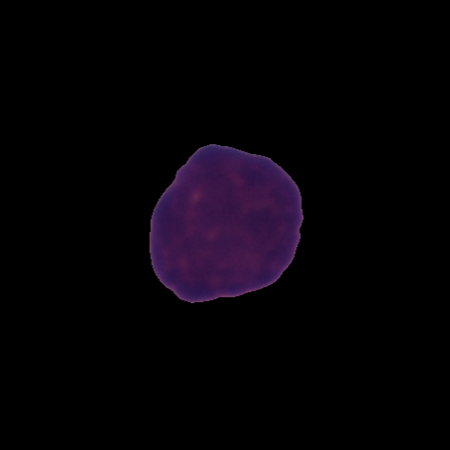
Label: healthy